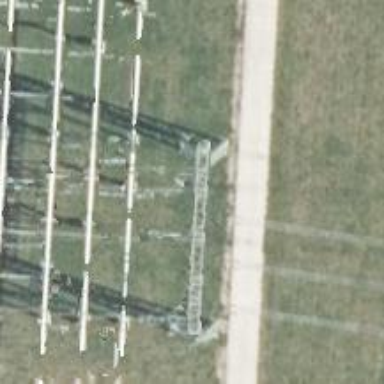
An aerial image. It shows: Power line with three cables.